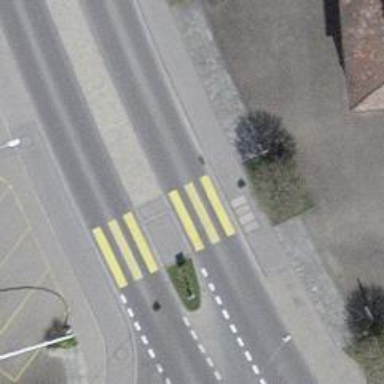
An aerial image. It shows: Zebra crossing on footway.